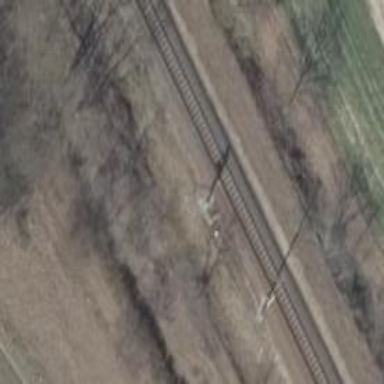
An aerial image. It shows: Light signal at railway crossing.